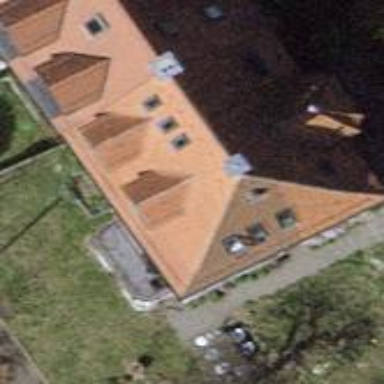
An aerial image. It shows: Building with pyramidal roof.